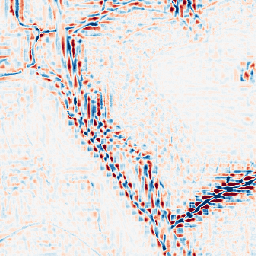
Category: wavelet
Decomposition family: wavelet_reverse_biorthogonal
Decomposition parameters: wavelet: rbio3.5
level: 3
Upsampling method: lanczos
Upsampling parameters: scale: 8
Upsampling scale: 8